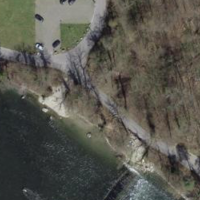
EUNIS habitat code: 15
Species observed at this site:
Clematis vitalba